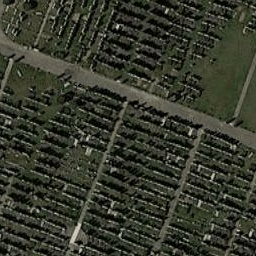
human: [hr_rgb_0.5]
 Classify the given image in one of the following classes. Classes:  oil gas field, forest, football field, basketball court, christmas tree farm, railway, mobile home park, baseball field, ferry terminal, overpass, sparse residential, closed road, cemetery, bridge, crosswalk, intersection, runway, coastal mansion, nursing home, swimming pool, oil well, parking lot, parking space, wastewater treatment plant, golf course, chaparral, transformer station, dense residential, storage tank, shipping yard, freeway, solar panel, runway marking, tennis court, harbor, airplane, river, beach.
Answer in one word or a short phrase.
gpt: cemetery